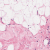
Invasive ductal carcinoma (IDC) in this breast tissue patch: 0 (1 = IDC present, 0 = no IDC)